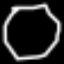
Label: octagon